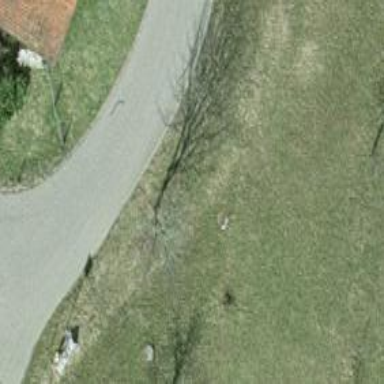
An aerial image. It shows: Urban area featuring tree as natural element.